Field crop: tomato
Growth stage: 1
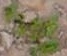
Species: portulaca